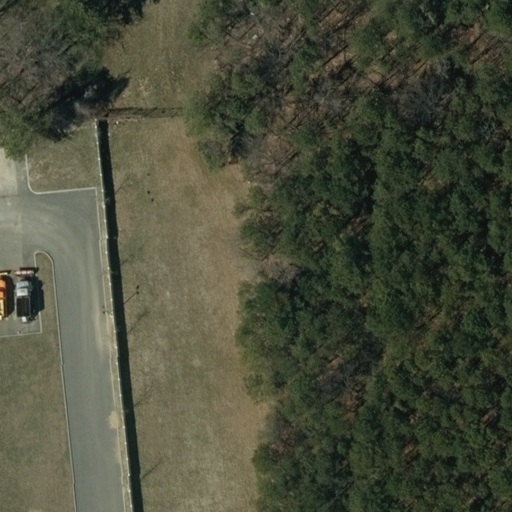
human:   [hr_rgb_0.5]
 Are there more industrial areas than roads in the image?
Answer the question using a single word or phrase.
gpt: no

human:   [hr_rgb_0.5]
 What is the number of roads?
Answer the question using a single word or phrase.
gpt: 2

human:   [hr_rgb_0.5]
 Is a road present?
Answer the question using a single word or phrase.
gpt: yes

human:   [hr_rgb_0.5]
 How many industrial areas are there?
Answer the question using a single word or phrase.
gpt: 1

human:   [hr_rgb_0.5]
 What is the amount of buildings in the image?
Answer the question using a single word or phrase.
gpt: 0

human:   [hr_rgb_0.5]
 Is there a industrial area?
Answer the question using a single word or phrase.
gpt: yes

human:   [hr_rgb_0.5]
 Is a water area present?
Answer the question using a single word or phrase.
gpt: no

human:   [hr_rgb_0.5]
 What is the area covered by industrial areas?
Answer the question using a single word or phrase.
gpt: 10623m2

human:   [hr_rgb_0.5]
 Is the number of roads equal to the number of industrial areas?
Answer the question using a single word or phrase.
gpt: no

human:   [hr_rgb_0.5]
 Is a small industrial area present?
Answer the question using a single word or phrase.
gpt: no

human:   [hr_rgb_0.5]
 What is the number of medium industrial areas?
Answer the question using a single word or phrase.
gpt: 0

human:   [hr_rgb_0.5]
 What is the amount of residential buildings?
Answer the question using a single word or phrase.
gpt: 0

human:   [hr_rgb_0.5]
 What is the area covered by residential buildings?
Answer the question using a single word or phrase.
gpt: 0m2

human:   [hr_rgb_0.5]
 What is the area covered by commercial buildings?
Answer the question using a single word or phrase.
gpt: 0m2

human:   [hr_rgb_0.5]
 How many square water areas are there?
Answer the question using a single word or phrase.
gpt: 0

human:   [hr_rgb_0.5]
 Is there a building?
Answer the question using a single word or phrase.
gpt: no

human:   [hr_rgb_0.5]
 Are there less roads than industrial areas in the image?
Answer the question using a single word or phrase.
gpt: no

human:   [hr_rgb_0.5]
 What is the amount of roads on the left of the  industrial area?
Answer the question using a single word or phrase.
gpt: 0

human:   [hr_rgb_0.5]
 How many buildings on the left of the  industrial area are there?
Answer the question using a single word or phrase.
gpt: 0

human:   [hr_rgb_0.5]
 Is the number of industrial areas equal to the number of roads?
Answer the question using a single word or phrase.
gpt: no

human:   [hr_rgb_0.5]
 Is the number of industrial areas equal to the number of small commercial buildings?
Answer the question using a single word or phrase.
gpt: no

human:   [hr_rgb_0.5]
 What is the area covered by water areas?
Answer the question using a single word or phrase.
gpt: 0m2

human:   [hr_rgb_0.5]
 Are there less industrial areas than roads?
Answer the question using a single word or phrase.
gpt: yes

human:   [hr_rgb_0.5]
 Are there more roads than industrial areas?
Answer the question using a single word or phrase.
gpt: yes

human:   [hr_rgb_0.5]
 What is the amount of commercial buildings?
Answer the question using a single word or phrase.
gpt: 0

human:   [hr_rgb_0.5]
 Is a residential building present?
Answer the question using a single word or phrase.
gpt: no

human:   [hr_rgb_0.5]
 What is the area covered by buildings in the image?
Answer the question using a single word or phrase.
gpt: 0m2

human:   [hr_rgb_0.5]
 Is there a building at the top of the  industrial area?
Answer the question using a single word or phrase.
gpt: no

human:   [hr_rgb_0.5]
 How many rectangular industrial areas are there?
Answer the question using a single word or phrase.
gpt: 1

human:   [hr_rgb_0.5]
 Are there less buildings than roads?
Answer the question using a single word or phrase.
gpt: yes

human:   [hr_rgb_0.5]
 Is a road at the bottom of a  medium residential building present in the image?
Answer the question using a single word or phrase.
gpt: no

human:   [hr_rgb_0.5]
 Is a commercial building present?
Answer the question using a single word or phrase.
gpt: no

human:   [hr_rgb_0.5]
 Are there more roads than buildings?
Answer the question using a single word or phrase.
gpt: yes

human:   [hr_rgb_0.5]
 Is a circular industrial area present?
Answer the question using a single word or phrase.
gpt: no

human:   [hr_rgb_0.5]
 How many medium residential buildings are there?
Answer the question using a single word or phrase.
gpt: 0

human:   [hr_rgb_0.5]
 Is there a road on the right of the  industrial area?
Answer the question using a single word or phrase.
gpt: yes

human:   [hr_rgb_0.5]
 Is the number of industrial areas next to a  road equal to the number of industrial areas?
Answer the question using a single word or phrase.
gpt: yes

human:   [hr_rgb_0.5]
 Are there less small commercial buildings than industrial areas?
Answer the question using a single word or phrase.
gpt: yes

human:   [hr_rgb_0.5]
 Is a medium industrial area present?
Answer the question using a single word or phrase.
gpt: no

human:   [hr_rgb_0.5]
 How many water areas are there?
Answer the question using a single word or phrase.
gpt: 0

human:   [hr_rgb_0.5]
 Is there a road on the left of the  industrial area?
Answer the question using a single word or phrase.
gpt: no

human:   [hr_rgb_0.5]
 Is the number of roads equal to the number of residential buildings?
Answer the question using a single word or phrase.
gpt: no

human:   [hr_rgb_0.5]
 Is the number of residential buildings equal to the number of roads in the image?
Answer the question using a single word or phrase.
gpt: no

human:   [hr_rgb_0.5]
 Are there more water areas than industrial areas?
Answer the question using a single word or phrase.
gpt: no

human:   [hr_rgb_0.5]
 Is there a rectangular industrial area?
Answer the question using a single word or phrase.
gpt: yes

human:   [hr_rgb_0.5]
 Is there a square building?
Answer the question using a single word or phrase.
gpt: no

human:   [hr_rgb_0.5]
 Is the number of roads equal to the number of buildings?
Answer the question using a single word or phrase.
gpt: no

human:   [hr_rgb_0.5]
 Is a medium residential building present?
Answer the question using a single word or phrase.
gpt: no

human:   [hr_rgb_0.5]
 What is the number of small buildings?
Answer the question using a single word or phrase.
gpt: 0

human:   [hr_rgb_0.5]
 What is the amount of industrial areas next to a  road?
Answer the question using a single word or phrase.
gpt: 1

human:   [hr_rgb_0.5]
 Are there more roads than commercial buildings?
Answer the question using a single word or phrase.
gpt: yes

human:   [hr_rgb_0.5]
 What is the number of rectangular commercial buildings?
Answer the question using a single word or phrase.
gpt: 0

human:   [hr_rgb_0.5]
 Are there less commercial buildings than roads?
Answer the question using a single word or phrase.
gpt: yes

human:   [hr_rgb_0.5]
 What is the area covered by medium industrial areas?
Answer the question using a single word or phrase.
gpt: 0m2

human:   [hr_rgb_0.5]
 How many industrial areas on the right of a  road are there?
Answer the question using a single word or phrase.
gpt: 0

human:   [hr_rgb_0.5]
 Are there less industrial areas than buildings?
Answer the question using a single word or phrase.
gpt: no

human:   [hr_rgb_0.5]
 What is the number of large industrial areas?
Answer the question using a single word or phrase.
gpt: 1

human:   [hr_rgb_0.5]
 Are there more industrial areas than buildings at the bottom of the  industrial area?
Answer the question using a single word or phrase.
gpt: yes

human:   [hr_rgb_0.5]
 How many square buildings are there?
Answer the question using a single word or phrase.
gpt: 0

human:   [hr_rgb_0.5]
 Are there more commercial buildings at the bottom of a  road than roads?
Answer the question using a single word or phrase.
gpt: no

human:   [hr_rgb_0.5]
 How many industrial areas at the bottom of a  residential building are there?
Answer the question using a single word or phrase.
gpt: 0

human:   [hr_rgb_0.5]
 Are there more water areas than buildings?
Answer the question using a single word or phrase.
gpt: no

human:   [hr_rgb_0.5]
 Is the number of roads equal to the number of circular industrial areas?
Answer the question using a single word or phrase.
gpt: no

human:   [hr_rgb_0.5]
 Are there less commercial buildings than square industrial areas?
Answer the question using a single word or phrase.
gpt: no